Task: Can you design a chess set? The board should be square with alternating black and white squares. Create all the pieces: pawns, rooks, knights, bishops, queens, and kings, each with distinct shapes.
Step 3933:
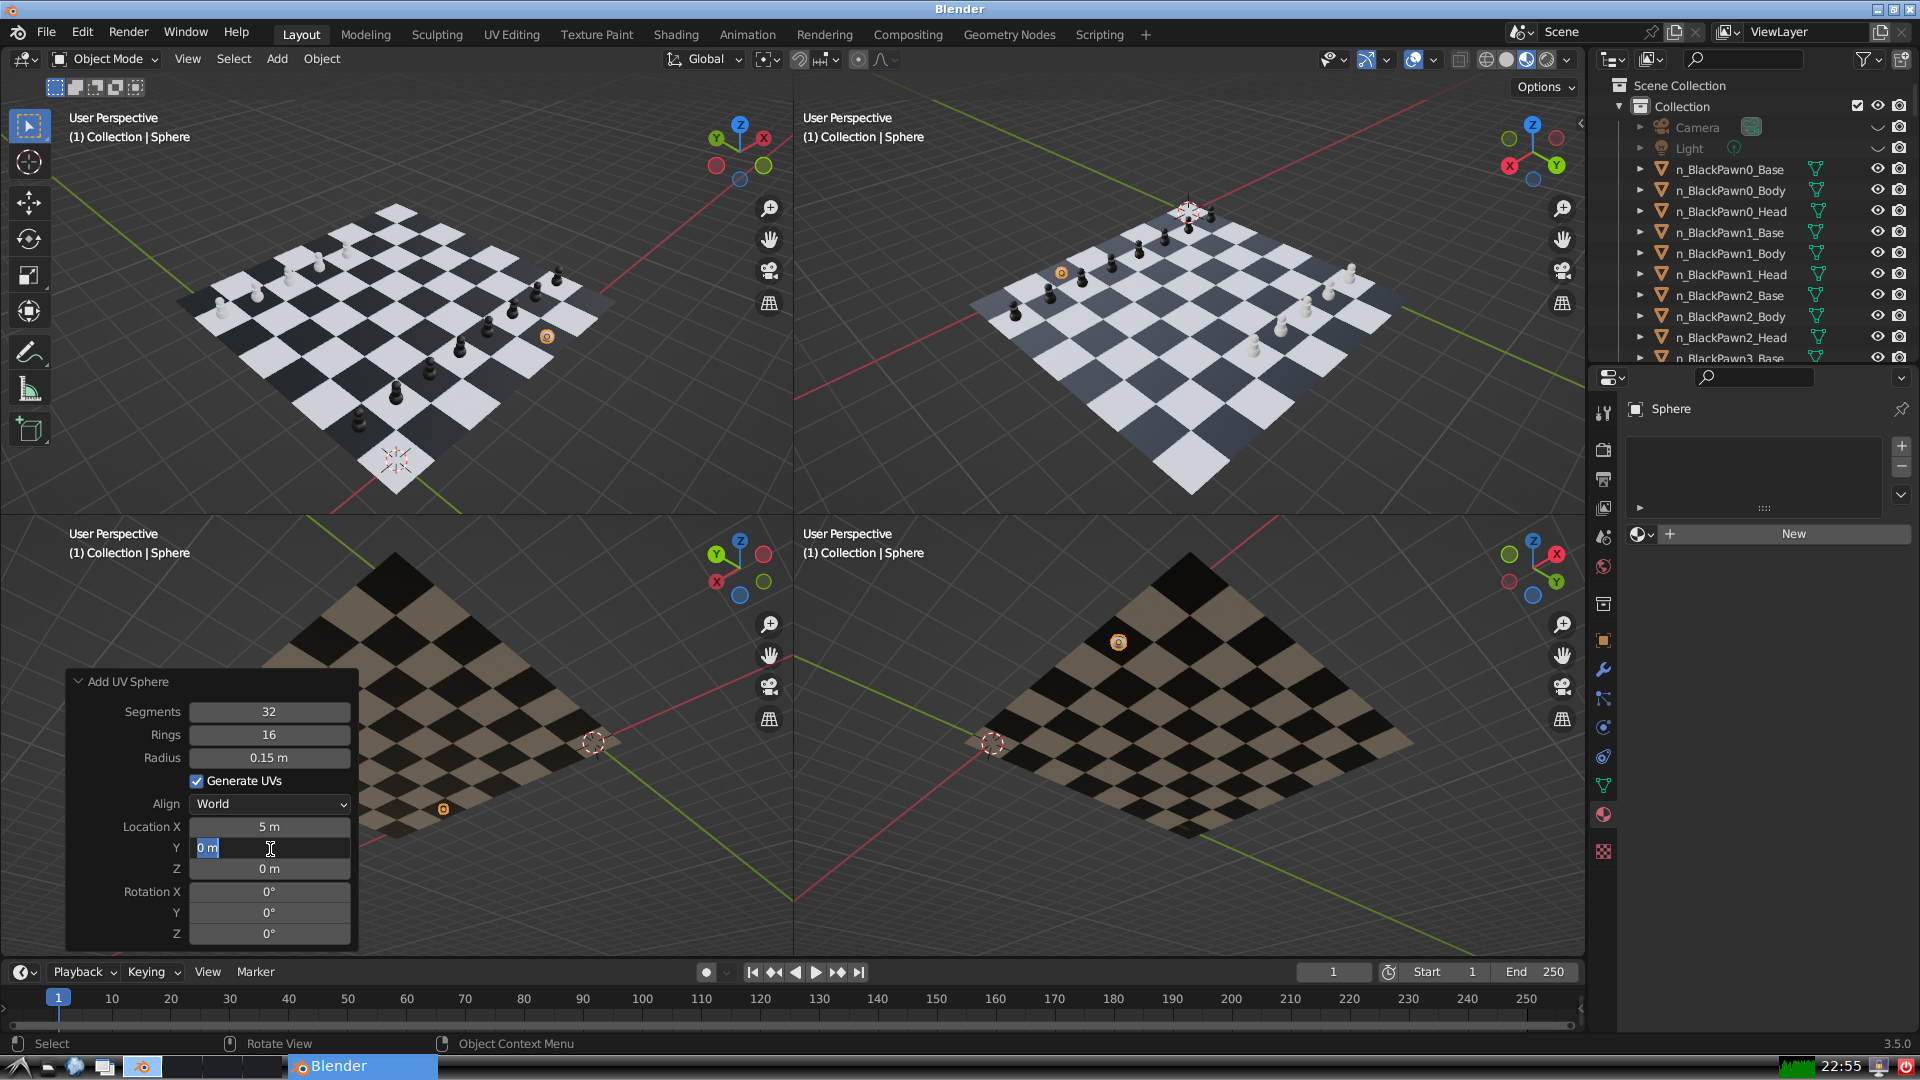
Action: input_text: 6.0